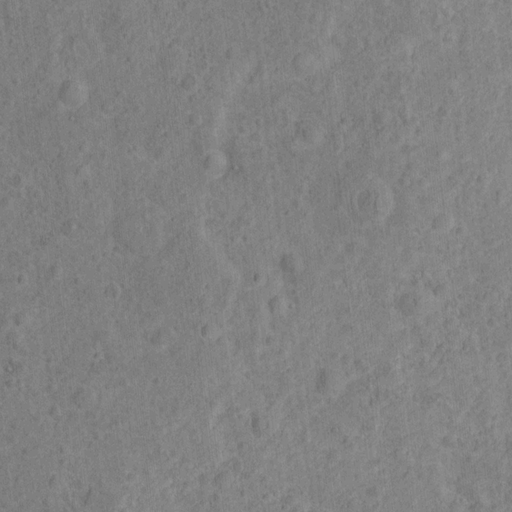
Classes present: Background